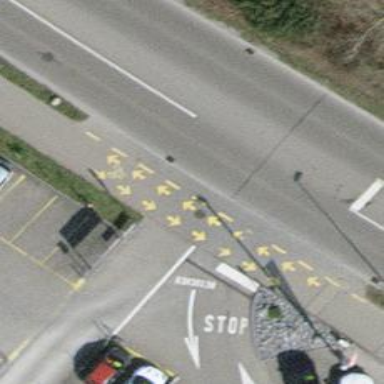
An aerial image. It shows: Uncontrolled crossing on the road.